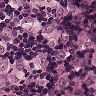
Metastatic tissue present: yes